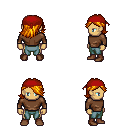
a pixel art fantasy rpg character, male body template, human, tanned skin, brown long-sleeve shirt, teal pants, dark blonde swoop hairstyle, red bandana, brown shoes, four views (front, back, left, right), 2x2 character sprite sheet, small pixel art, hard edges, no anti-aliasing